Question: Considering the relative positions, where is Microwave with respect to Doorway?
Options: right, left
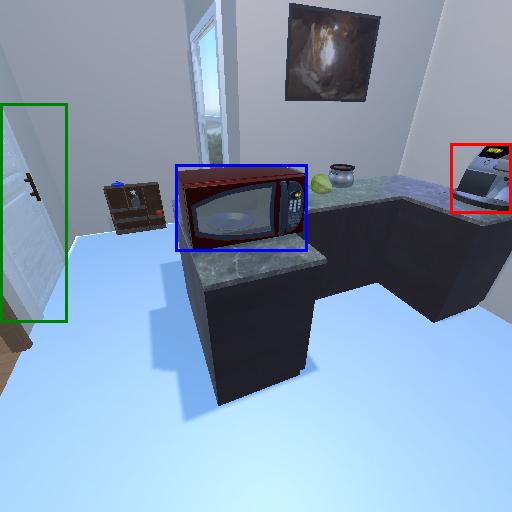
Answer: right